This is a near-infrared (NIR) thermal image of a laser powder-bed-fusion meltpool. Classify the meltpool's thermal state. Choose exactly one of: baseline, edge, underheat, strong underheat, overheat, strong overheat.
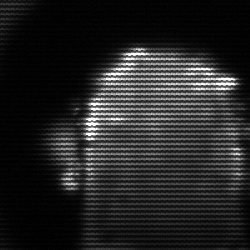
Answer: baseline